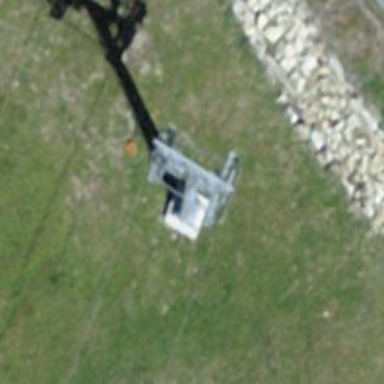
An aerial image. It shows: Pylon for aerialway.